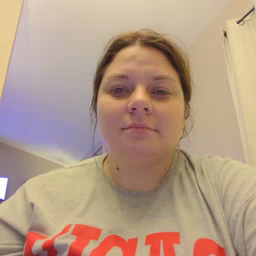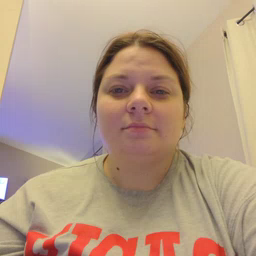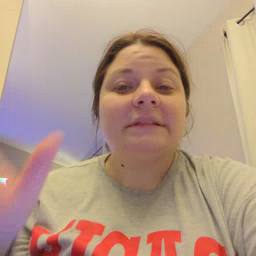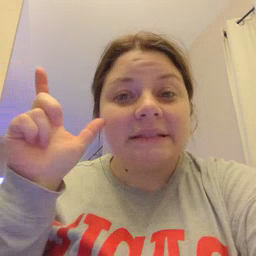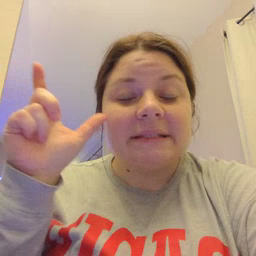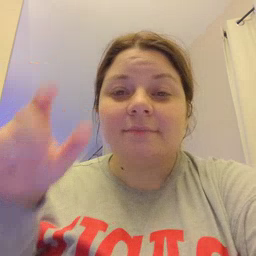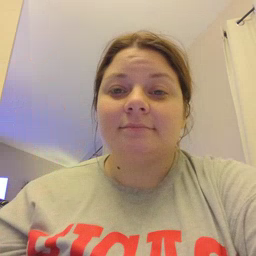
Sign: listen